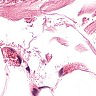
Metastatic tissue present: no